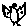
Label: bird